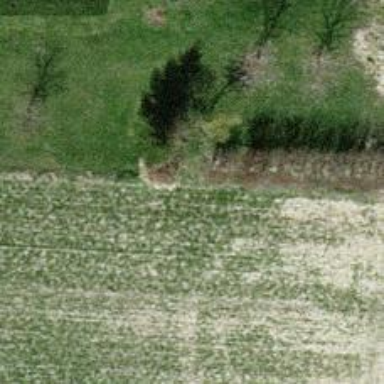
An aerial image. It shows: Row of trees in natural setting.